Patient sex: M
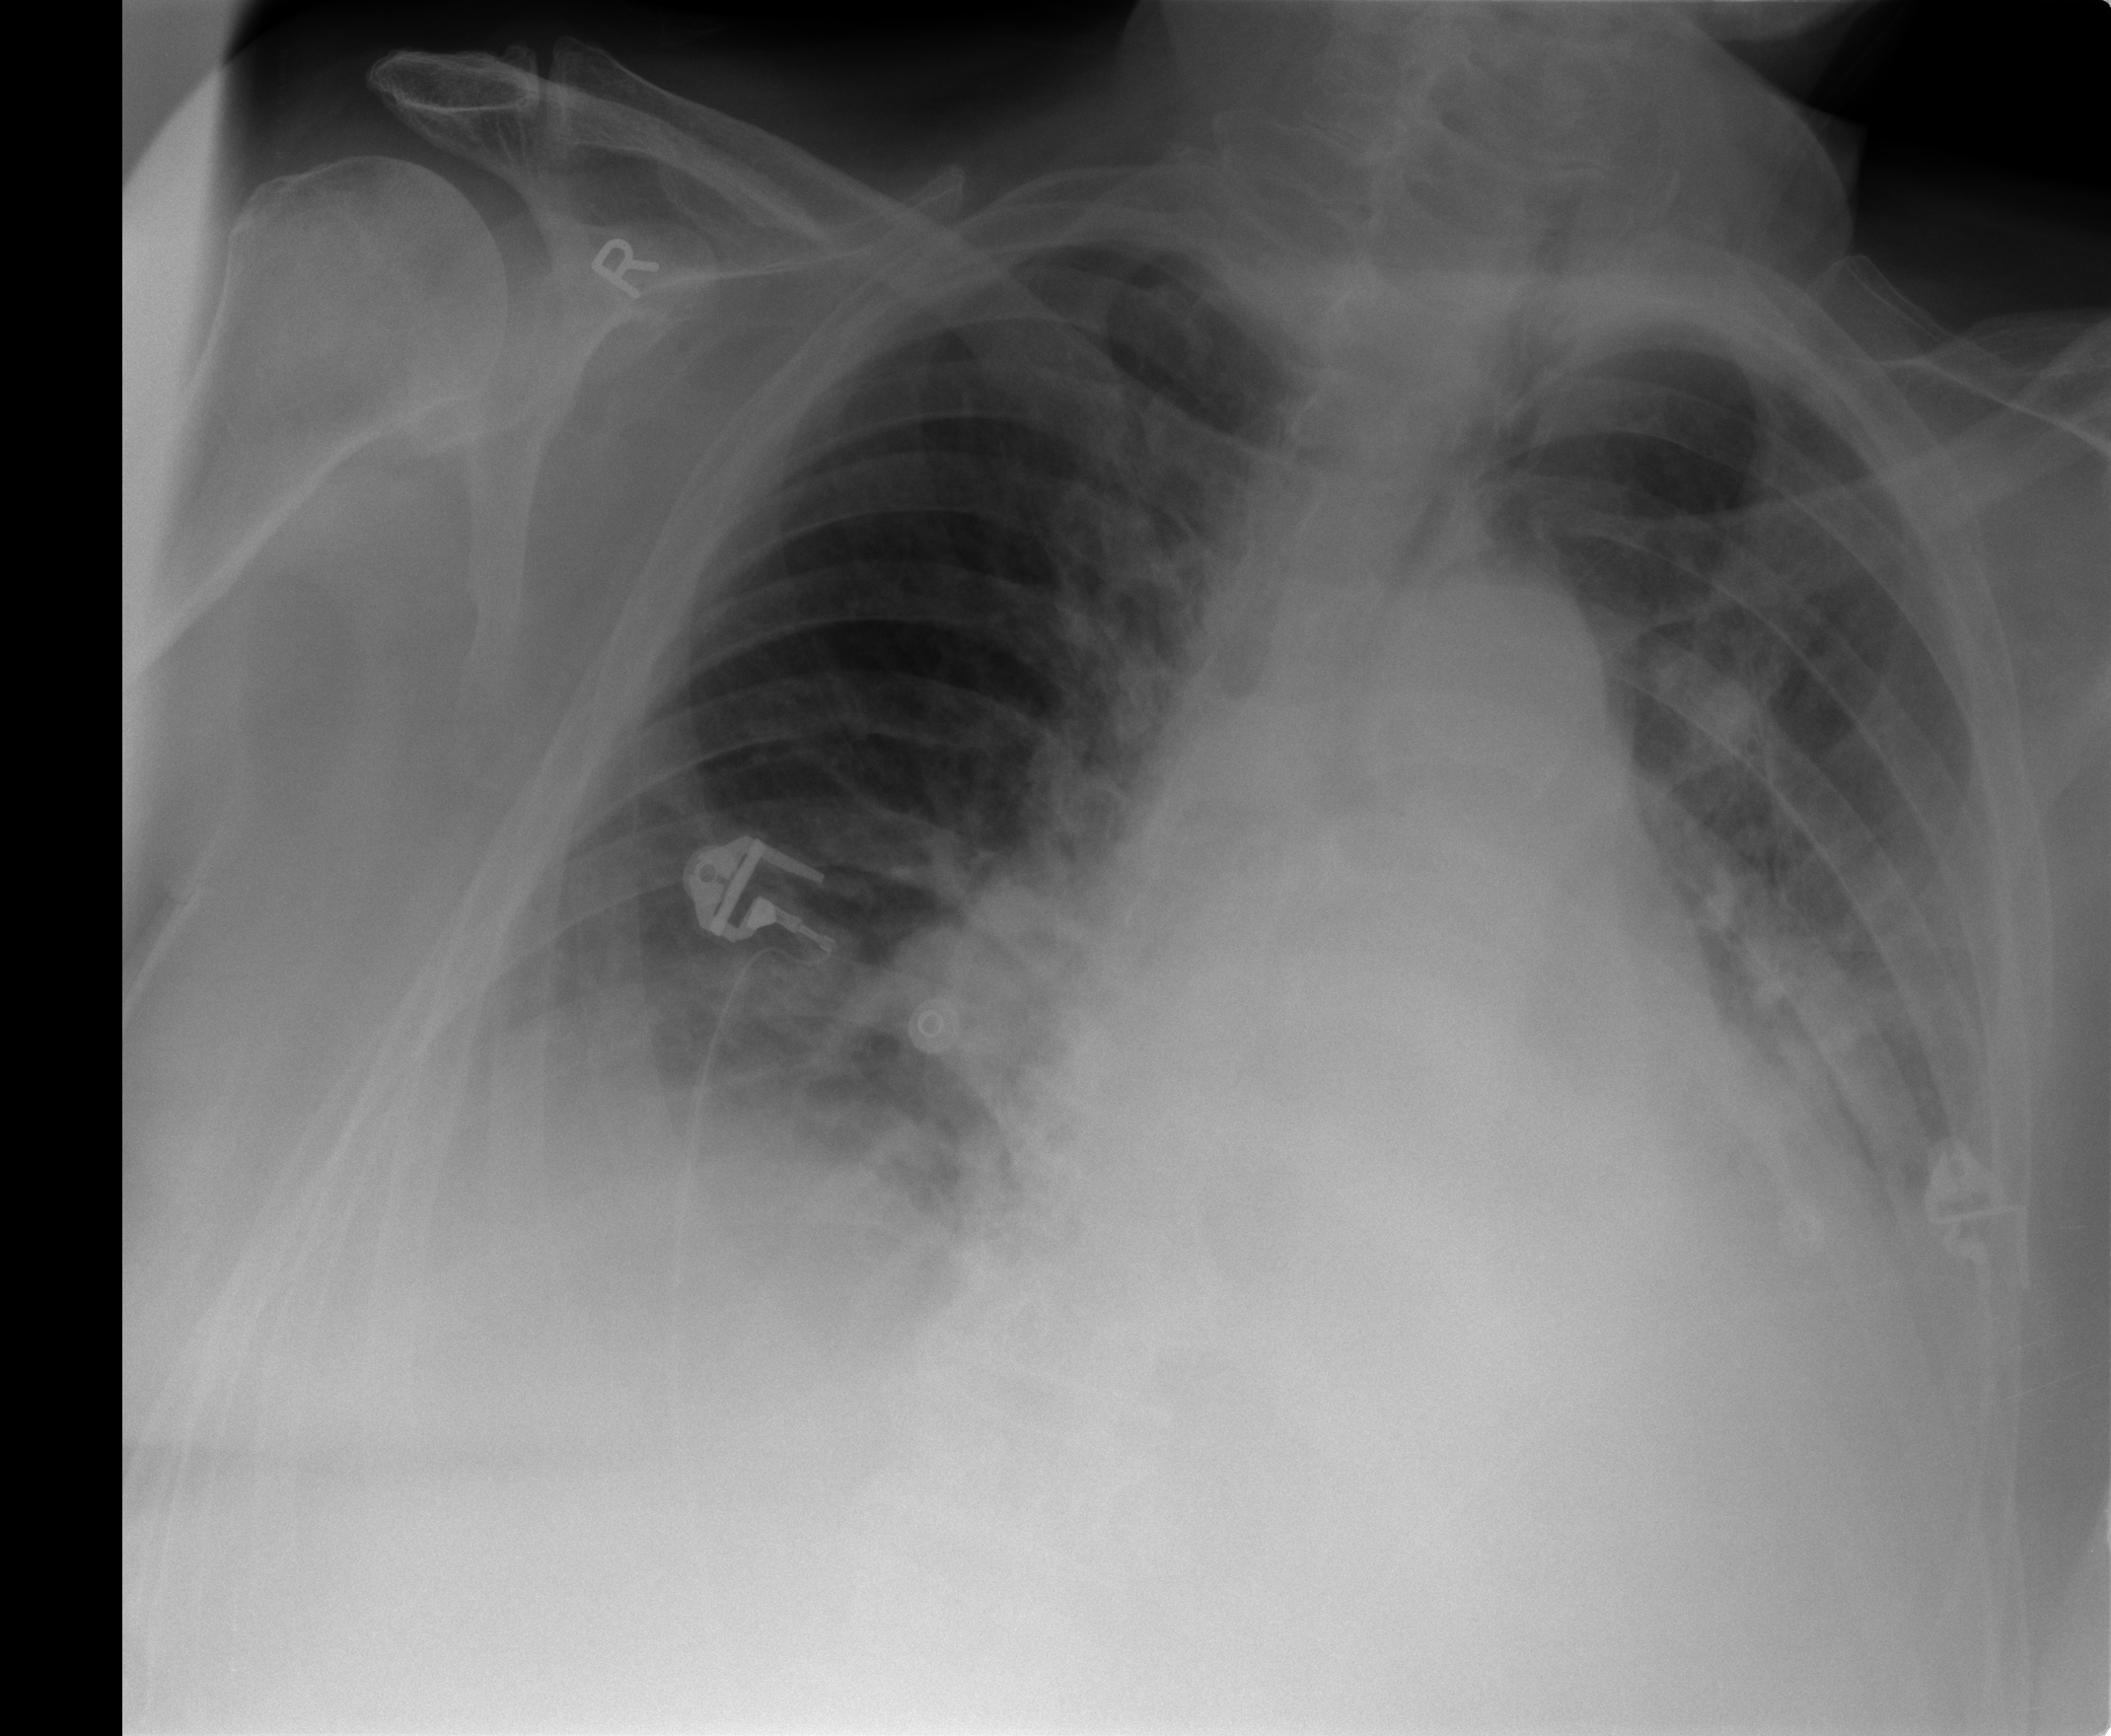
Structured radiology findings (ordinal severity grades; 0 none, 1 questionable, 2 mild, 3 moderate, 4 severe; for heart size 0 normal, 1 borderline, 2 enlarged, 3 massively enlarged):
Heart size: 2
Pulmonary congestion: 2
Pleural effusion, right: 2
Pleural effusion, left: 2
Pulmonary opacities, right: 2
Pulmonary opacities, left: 2
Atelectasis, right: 2
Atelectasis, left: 2